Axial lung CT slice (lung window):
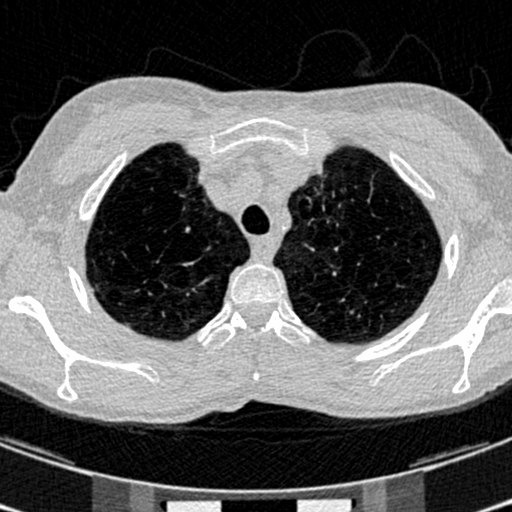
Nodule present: no